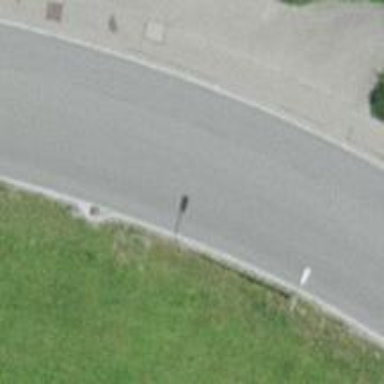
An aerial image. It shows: Secondary road with asphalt surface and separate sidewalk.